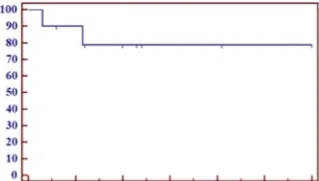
Survival outcomes at a median follow-up of 29 months for all patients and 37 months for surviving patients. (D) Overall survival.
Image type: chart (chart)